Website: bh-photo
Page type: account-selection
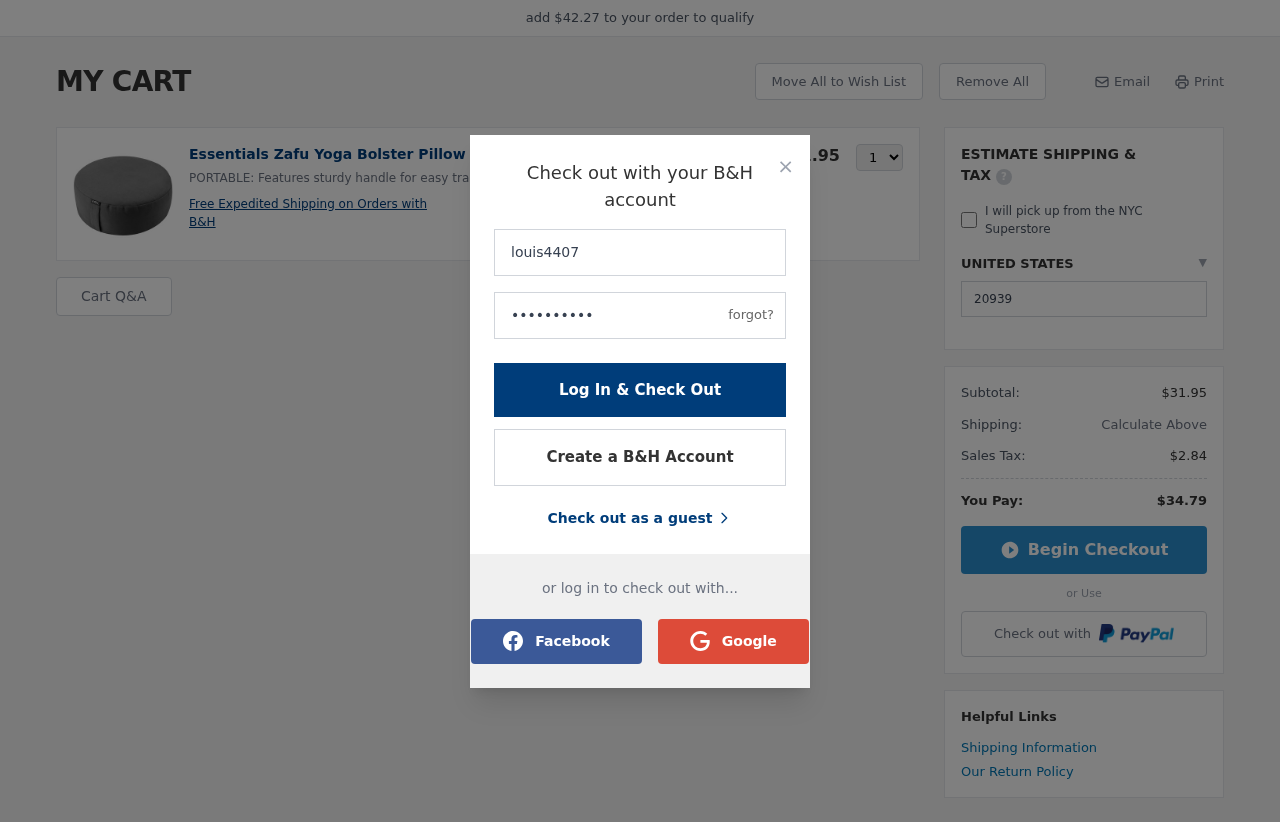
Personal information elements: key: PII_COUNTRY
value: UNITED STATES
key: PII_LOGIN_USERNAME
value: louis4407
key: PII_POSTCODE
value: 20939
Product elements: key: PRODUCT1_DESC
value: PORTABLE: Features sturdy handle for easy transport
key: PRODUCT1_NAME
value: Essentials Zafu Yoga Bolster Pillow (Grey)
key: PRODUCT1_PRICE
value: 31.95
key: PRODUCT1_QUANTITY
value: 1
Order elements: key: ORDER_SUBTOTAL
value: $31.95
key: ORDER_TAX
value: $2.84
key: ORDER_TOTAL
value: $34.79
Other elements: key: AMOUNT_TO_QUALIFY
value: $42.27